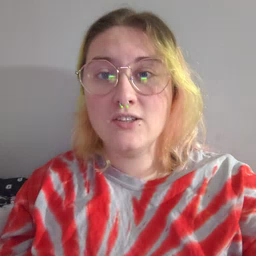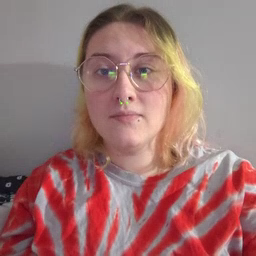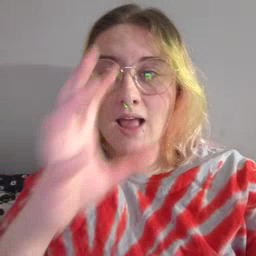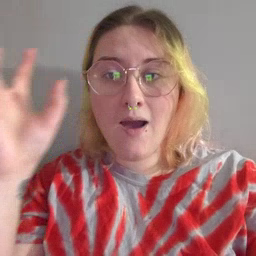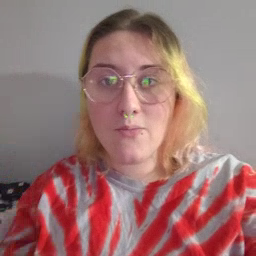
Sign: cloud